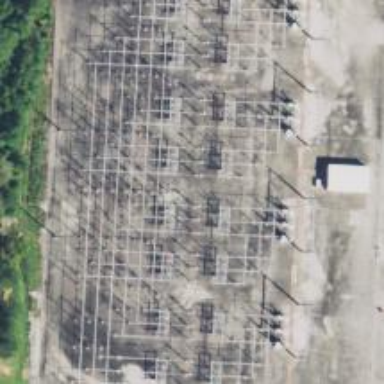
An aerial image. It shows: Switch for power supply.